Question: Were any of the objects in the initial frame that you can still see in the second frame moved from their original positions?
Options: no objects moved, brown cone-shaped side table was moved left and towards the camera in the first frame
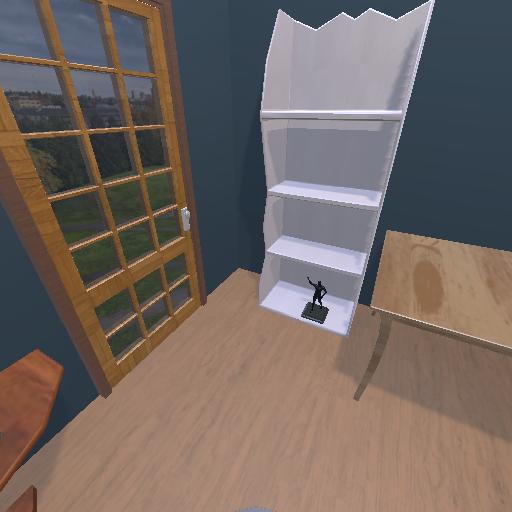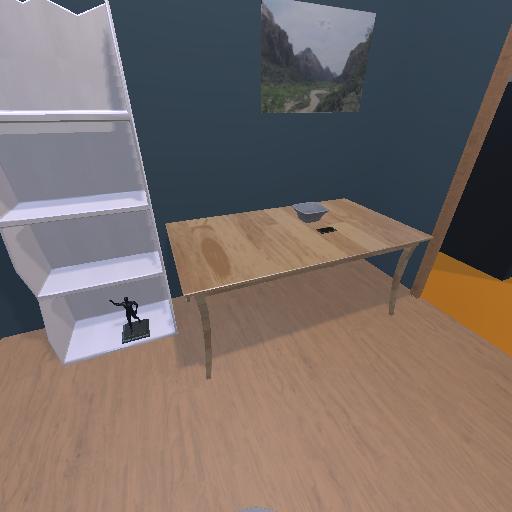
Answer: no objects moved